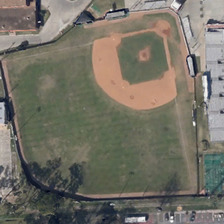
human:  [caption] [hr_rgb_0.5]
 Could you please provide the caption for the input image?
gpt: we can see a baseball field is surrounded by a parking lot and some buildings .

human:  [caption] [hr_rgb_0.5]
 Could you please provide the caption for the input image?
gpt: the baseballfield is sit alongside a parking lot .

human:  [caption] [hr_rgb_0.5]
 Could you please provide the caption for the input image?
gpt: we can see a baseball field is surrounded by a parking lot and some buildings .

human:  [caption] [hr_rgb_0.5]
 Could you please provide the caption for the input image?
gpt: a fanshaped baseball field next to a parking lot and the highway .

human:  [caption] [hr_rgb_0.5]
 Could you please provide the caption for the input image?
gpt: a baseball field is near several buildings and green trees .